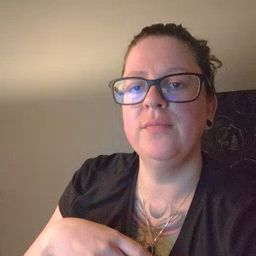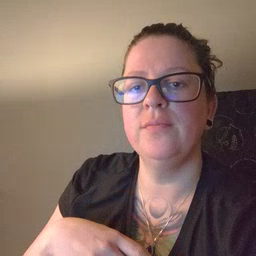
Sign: hesheit